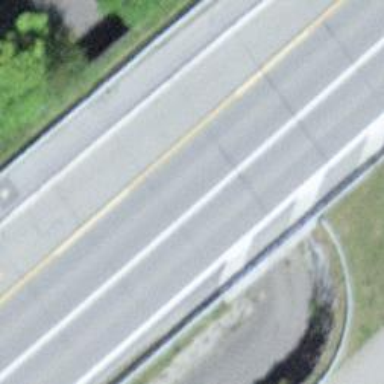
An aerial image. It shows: Trunk highway with bridge.